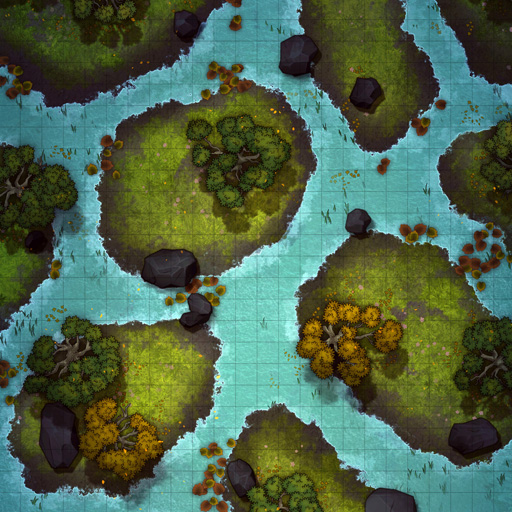
A D&D Grid Map islands with water between them trees (Forest Islets Map)